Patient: sex F, age 63
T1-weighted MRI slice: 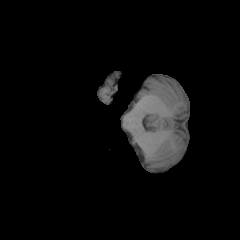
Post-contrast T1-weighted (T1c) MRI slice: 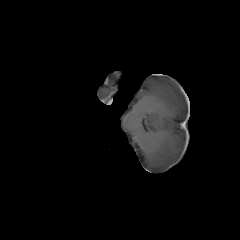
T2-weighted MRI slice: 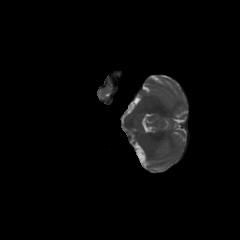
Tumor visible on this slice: no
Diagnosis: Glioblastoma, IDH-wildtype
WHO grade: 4